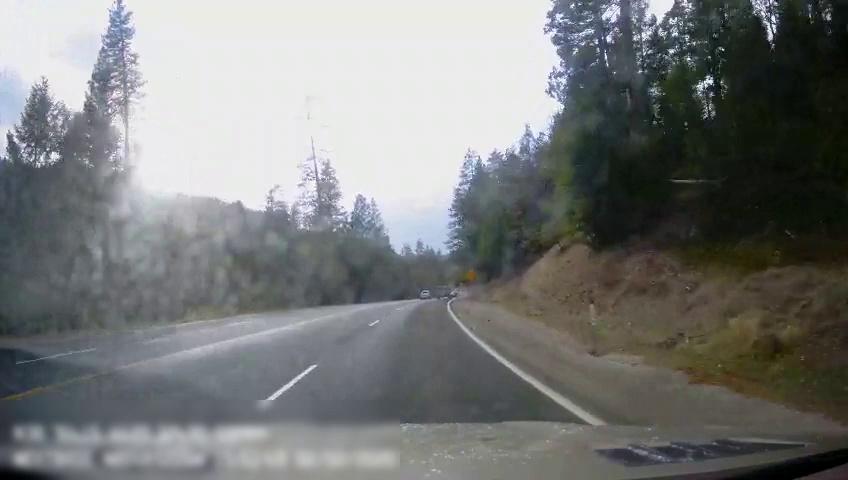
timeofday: Day
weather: Sunny
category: Drivable Space
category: Vehicles | SUV
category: Vehicles | Truck
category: Lanes | Current Lane
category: Lanes | Current Lane
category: Lanes | Opposite Lane
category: Lanes | Opposite Lane
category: Lanes | Opposite Lane
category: Traffic | Signs